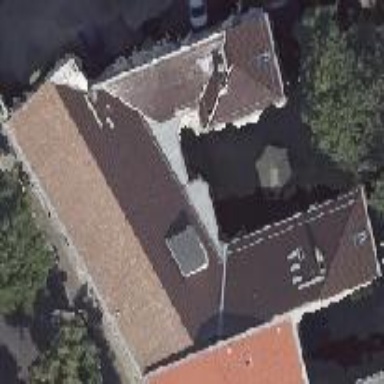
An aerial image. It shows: Residential building that also serves as hotel.